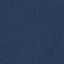
Land use / land cover class: SeaLake